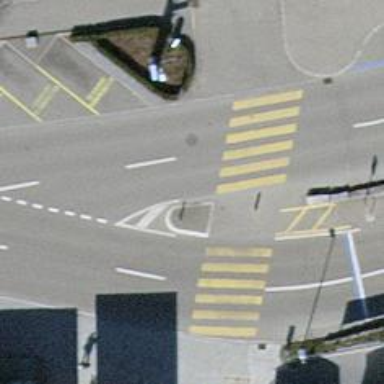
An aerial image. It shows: Traffic calming island.